Question: Here I write code where all persons names comes from Facebook API, and it is showing on lightbox. Now I want to implement search functionality using JavaScript/jQuery. Can you help me? How should I implement search function?
Invite Facebook Friend
James
Alan
Mathew

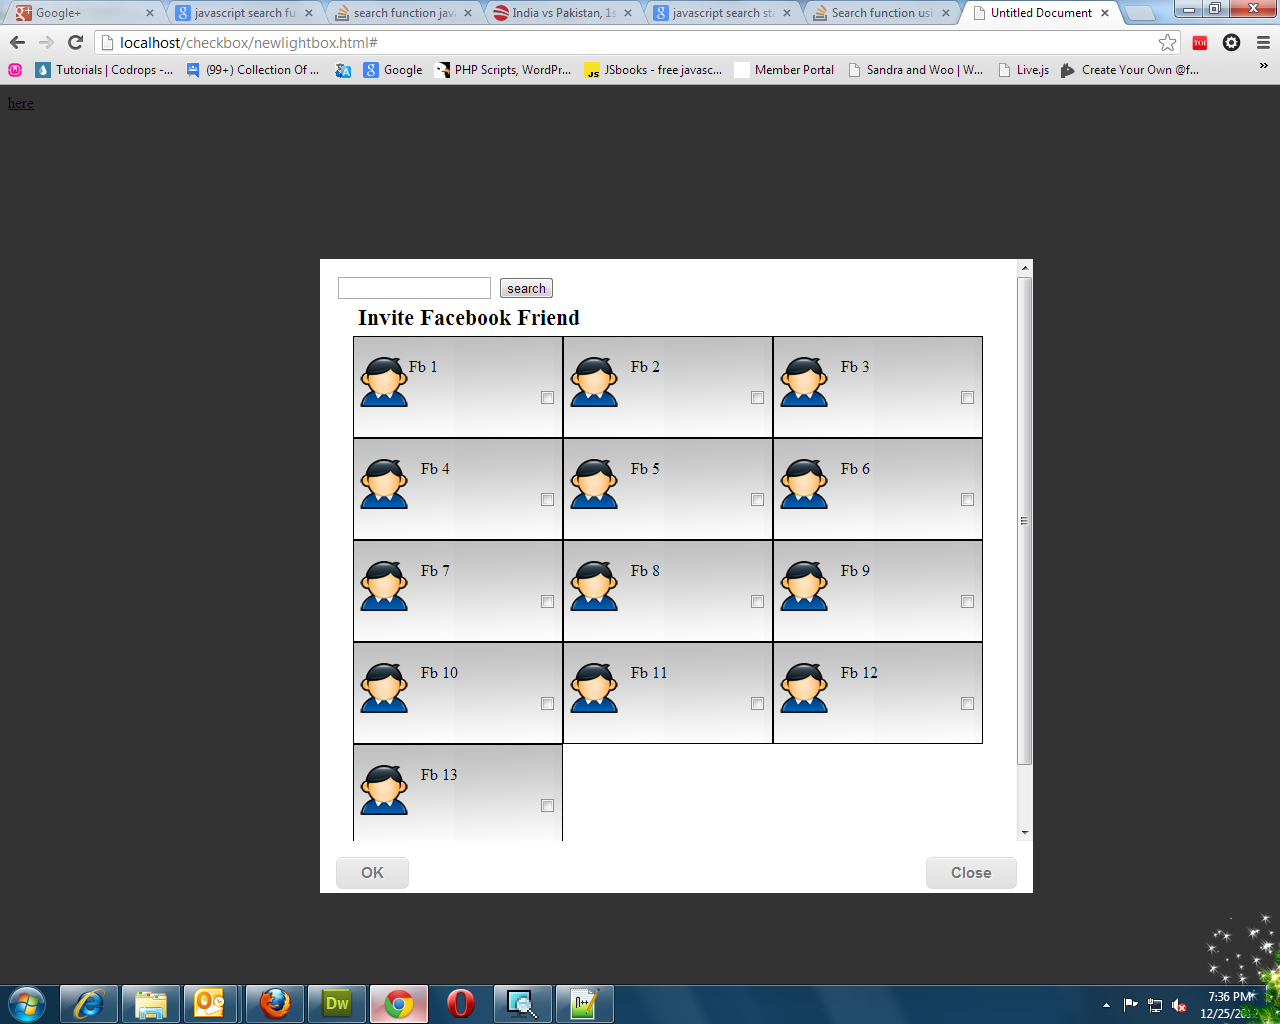
Answer: '''
$("#search-criteria").on("keyup", function() {
var g = $(this).val();
$(".fbbox .fix label").each( function() {
var s = $(this).text();
if (s.indexOf(g)!=-1) {
$(this).parent().parent().show();
}
else {
$(this).parent().parent().hide();
}
});
});
'''
<URL>
or Better Way:
'''
$("#search-criteria").on("keyup", function() {
var g = $(this).val().toLowerCase();
$(".fbbox .fix label").each(function() {
var s = $(this).text().toLowerCase();
$(this).closest('.fbbox')[ s.indexOf(g) !== -1 ? 'show' : 'hide' ]();
});
});
'''
<URL>